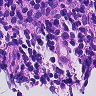
Metastatic tissue present: no